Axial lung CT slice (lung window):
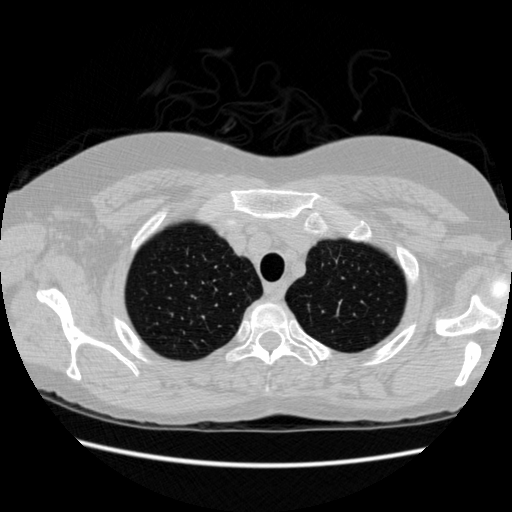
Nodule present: no